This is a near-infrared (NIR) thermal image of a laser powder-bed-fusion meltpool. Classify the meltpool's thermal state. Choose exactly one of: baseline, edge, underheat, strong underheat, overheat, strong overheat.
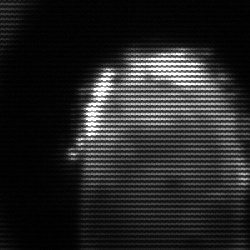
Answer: baseline